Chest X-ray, PA view. Patient: 44 years old, sex M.
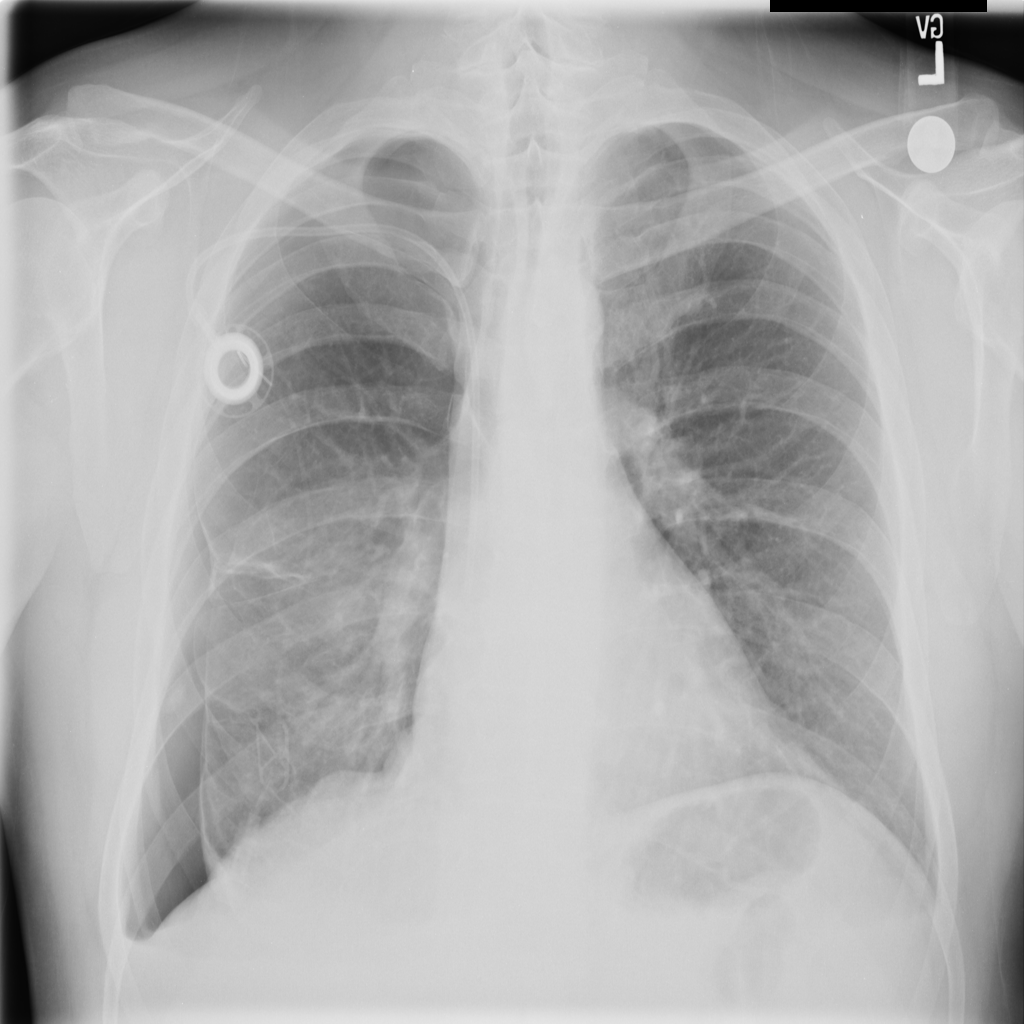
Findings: Pneumothorax